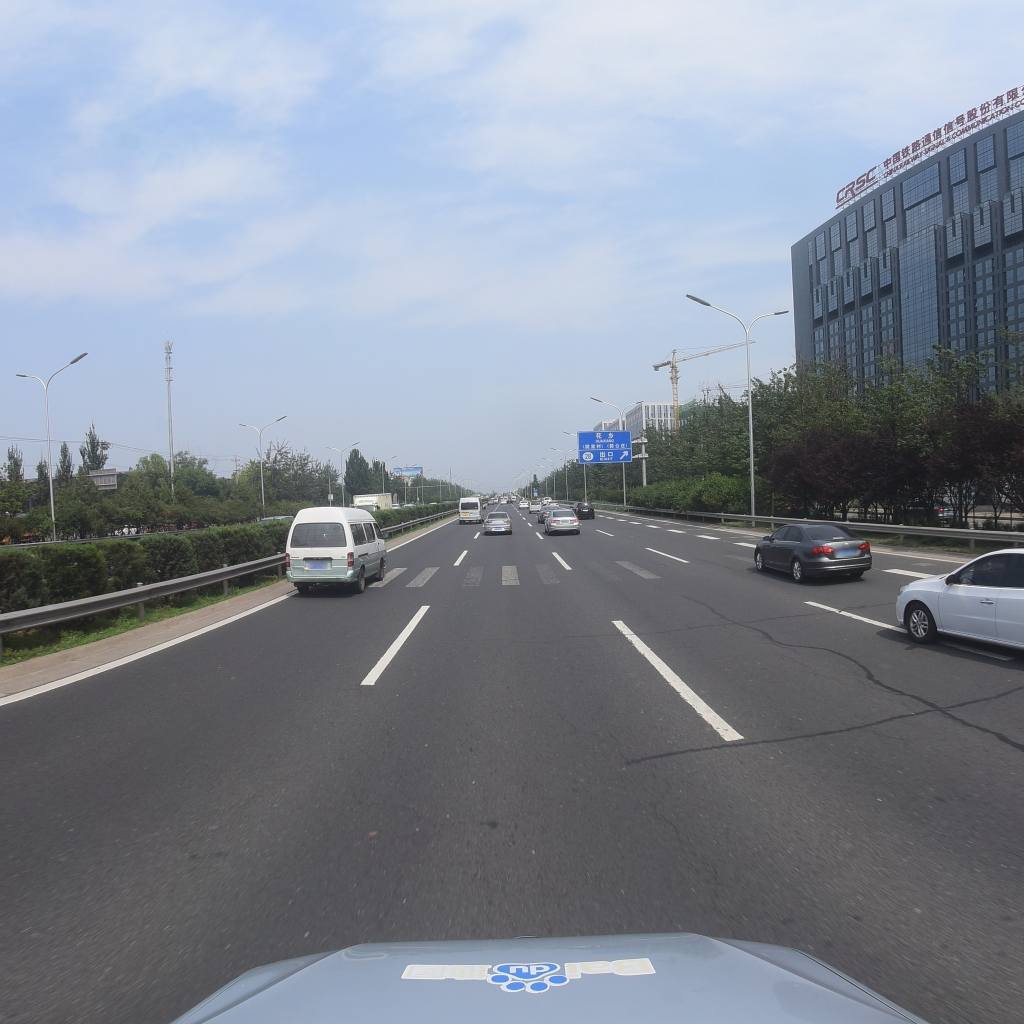
Region: Fengtai
Road damage annotations: transverse patch, transverse patch, longitudinal patch, longitudinal crack